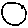
Label: circle